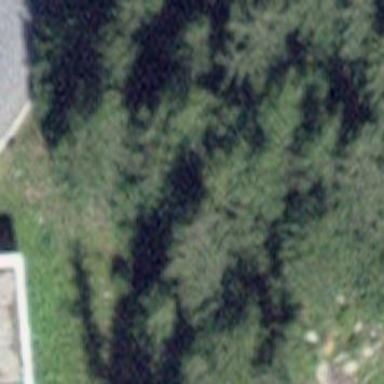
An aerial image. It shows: Forest area.